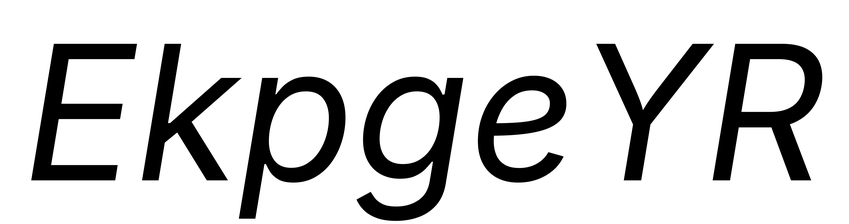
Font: Inter-Italic_Italic